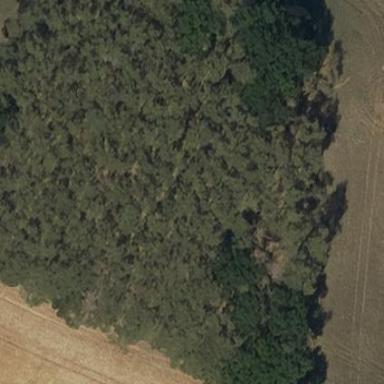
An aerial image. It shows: Forest area.